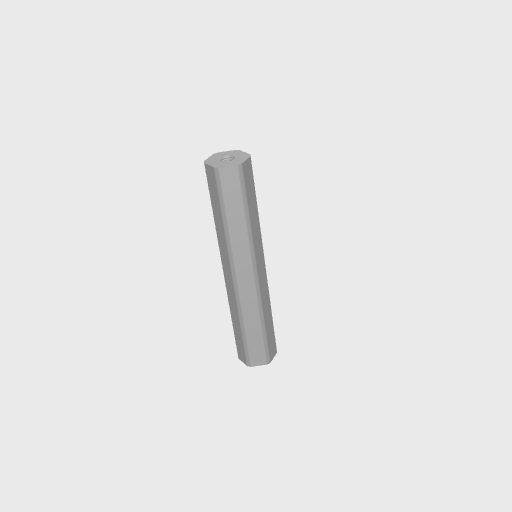
Part: Shaft12ROD64